Question: I have a 'tableview' with a calendar it's appointments in it. Each day is a separate 'section'.
You can see what I mean over here

Now I want that the 'tableview' scrolls to the 'section' of today or if there is no 'section' for today to the closest one.
I know that I should use the following piece of code:
'''
[tableView scrollToRowAtIndexPath:scrollIndexPath atScrollPosition:UITableViewScrollPositionBottom animated:YES];
'''
Now I have an 'NSMutableDictionary' that contains my sorted Appointments/day. You can see the function below:
'''
-(NSDictionary *)sortKalendar:(NSMutableArray *)appointments{
NSMutableDictionary *buffer = [[NSMutableDictionary alloc] init];
NSDateFormatter *formatter = [[NSDateFormatter alloc] init];
[formatter setDateFormat:@"dd-MM-yyyy"];
for (int i = 0; i < appointments.count; i++) {
Appointment *object = [appointments objectAtIndex:i];
NSString *date = [formatter stringFromDate:object.app_start];
if(!(date == NULL) ){
NSLog(@"date is %@",date);
if ([buffer objectForKey:date]) {
[(NSMutableArray *)[buffer objectForKey:date] addObject:object];
} else {
NSMutableArray *mutableArray = [[NSMutableArray alloc] initWithObjects:object, nil];
[buffer setObject:mutableArray forKey:date];
}
}
}
NSDictionary *result = [NSDictionary dictionaryWithDictionary:buffer];
return result;
}
'''
My question is now, how can I find the correct 'NSIndexpath' ?
Thanks in advance !
At the moment I'm using the following. But something is still not right.
'''
NSArray *keys = [dictAppointments allKeys];
NSLog(@"KEYS ARE %@",keys) ;
NSDateFormatter *formatter = [[NSDateFormatter alloc] init];
[formatter setDateFormat:@"dd-MM-yyyy"];
NSArray *sortedArray = [keys sortedArrayUsingComparator:^(id obj1, id obj2) {
NSDate *date1 = [formatter dateFromString:obj1];
NSDate *date2 = [formatter dateFromString:obj2];
NSNumber *interval1 = [NSNumber numberWithDouble:[date1 timeIntervalSinceNow]];
NSNumber *interval2 = [NSNumber numberWithDouble:[date2 timeIntervalSinceNow]];
return (NSComparisonResult)[interval1 compare:interval2];
}];
NSLog(@"Sorted Array %@",sortedArray);
NSString *closestDateString = [sortedArray objectAtIndex:0];
NSLog(@"Closest date string is %@",closestDateString);
int section = [keys indexOfObject:closestDateString];
NSIndexPath *scrollIndexPath = [NSIndexPath indexPathForRow:0 inSection:section];
[tableView scrollToRowAtIndexPath:scrollIndexPath atScrollPosition:UITableViewScrollPositionBottom animated:YES];
'''
This gives me the following logs:
'''
2014-01-07 13:28:42.420 Adsolut[9579:60b] KEYS ARE (
"03-12-2013",
"20-12-2013",
"17-12-2013",
"05-01-2014",
"21-12-2013",
"31-12-2013",
"04-01-2014",
"06-01-2014",
"16-01-2014",
"29-12-2013",
"03-01-2014",
"11-01-2014",
"18-12-2013",
"31-01-2014"
)
2014-01-07 13:28:42.437 Adsolut[9579:60b] Sorted Array (
"03-12-2013",
"17-12-2013",
"18-12-2013",
"20-12-2013",
"21-12-2013",
"29-12-2013",
"31-12-2013",
"03-01-2014",
"04-01-2014",
"05-01-2014",
"06-01-2014",
"11-01-2014",
"16-01-2014",
"31-01-2014"
)
'''
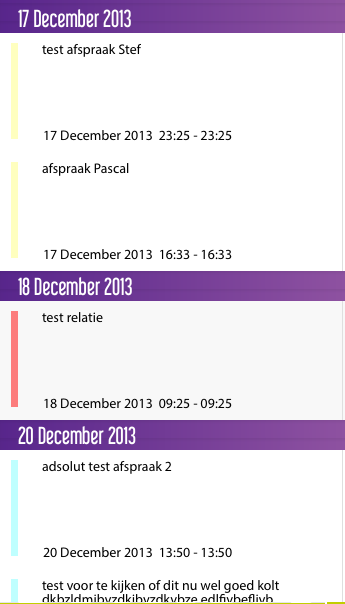
Answer: You can sort the array using time interval between appointment date and current date,
'''
NSArray *keys = [yourDictionary allKeys];
NSDateFormatter *formatter = [[NSDateFormatter alloc] init];
[formatter setDateFormat:@"dd-MM-yyyy"];
NSArray *sortedArray = [keys sortedArrayUsingComparator:^(id obj1, id obj2) {
NSDate *date1 = [formatter dateFromString:obj1];
NSDate *date2 = [formatter dateFromString:obj2];
NSNumber *interval1 = [NSNumber numberWithDouble:abs([date1 timeIntervalSinceNow])];
NSNumber *interval2 = [NSNumber numberWithDouble:abs([date2 timeIntervalSinceNow])];
return (NSComparisonResult)[interval1 compare:interval2];
}];
'''
And the closest date by,
'''
NSString *closestDateString = [sortedArray objectAtIndex:0];
'''
And from that,
'''
int section = [keys indexOfObject:closestDateString];
NSIndexPath *scrollIndexPath = [NSIndexPath indexPathForRow:0 inSection:section];
'''